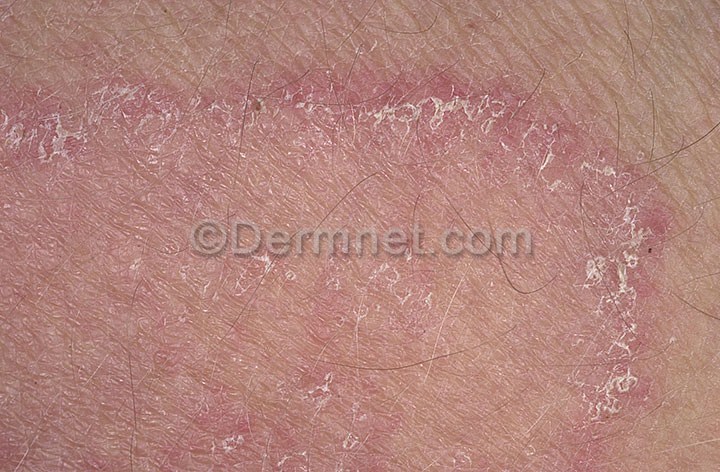
Disease: Tinea Ringworm Candidiasis and other Fungal Infections